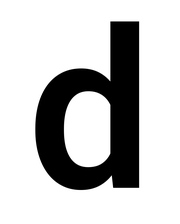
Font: Roboto_SemiBold